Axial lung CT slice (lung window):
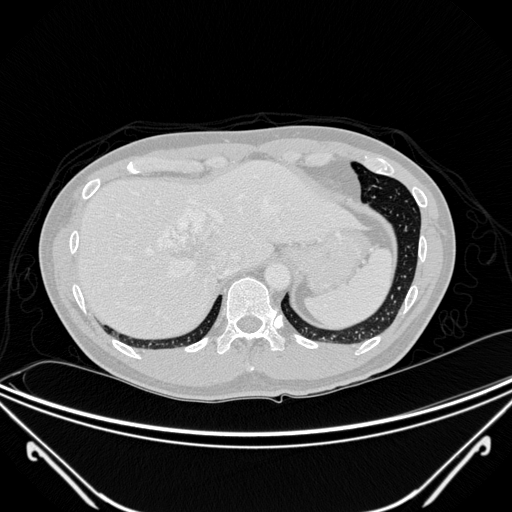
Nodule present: no